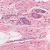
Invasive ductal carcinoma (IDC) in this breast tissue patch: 0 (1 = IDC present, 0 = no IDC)